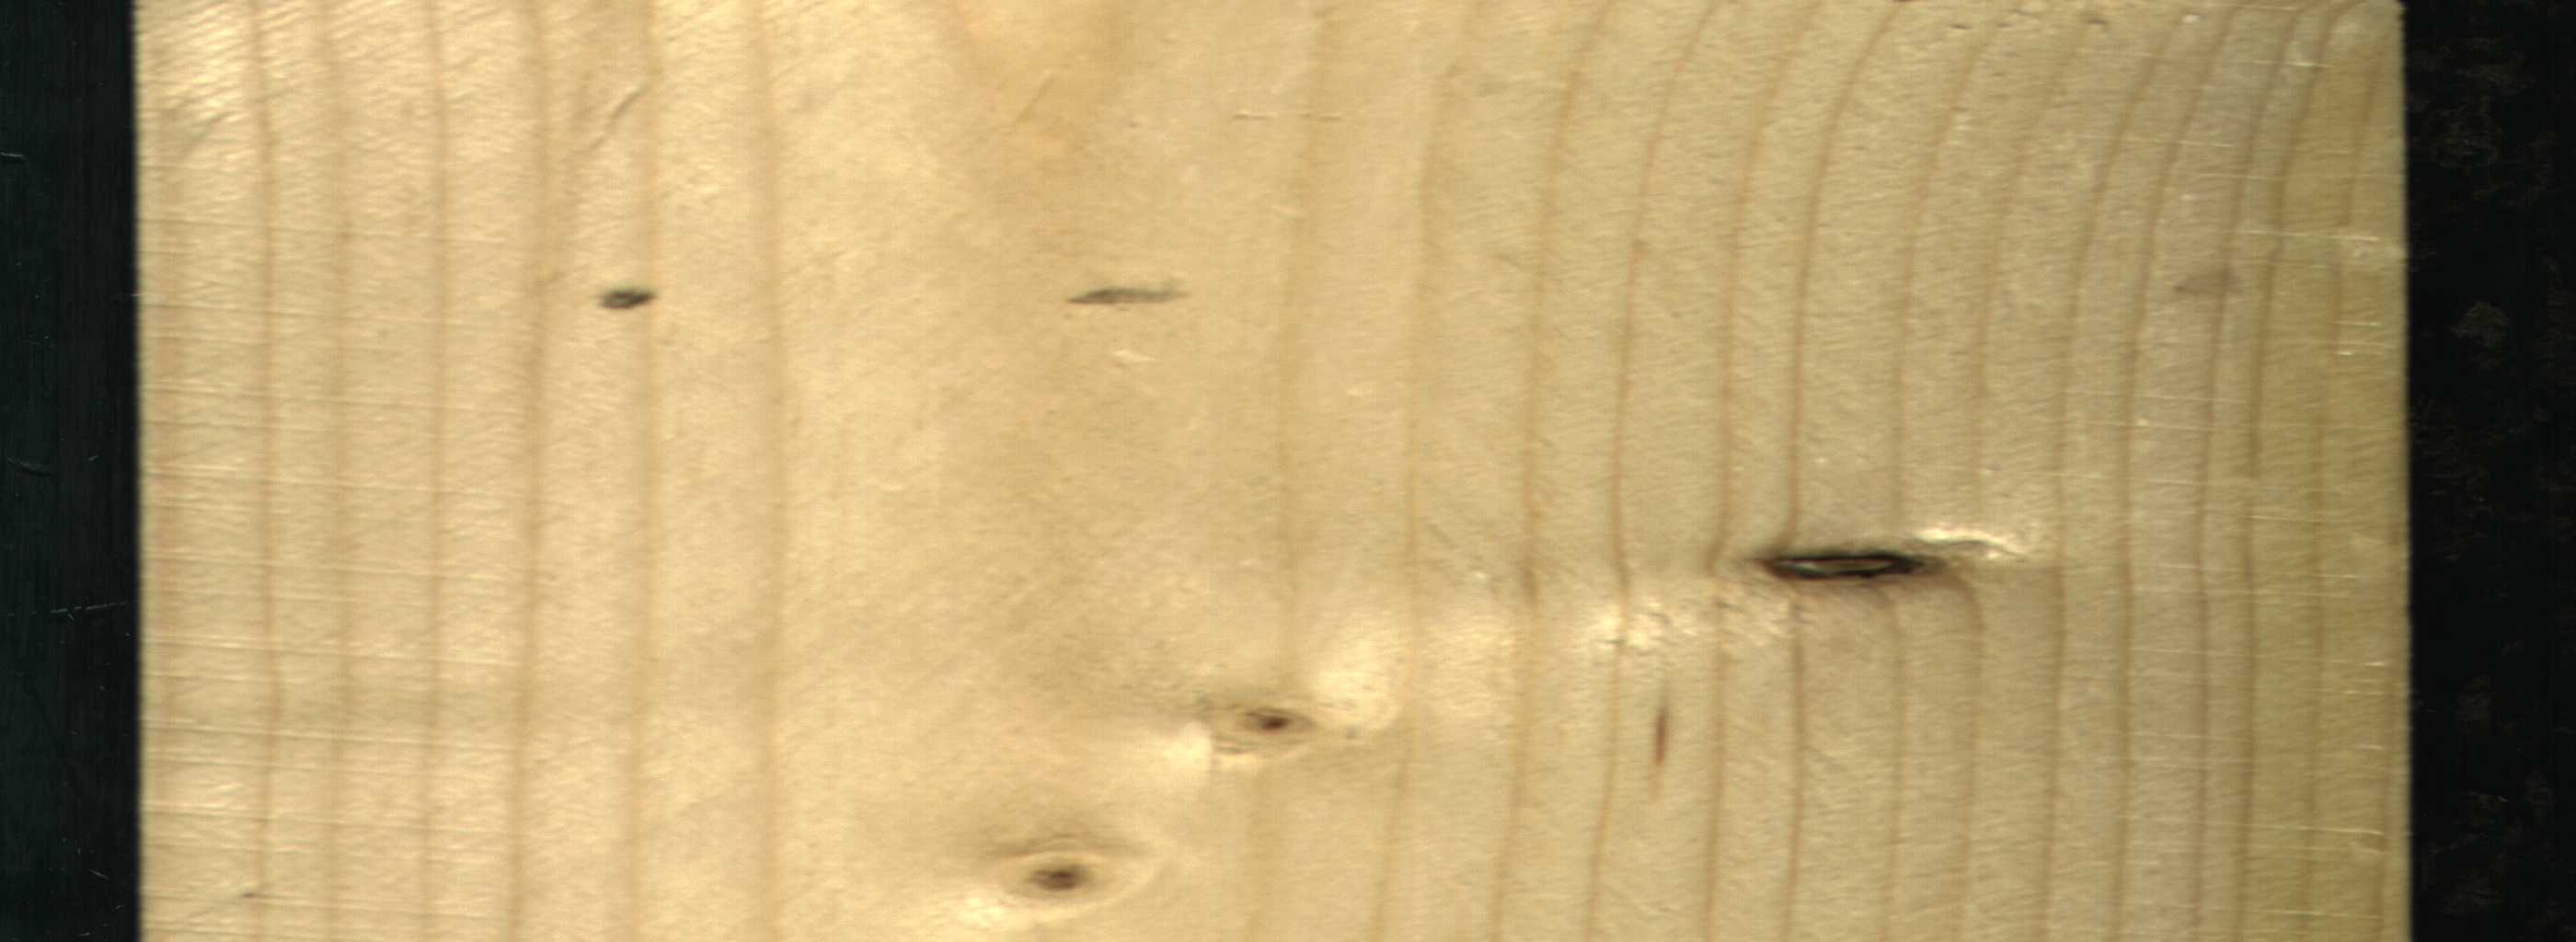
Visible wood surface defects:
Dead_Knot
Live_Knot
Live_Knot
Live_Knot